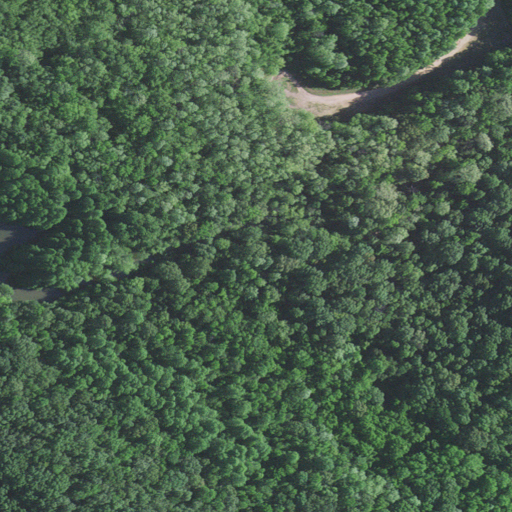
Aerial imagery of valley in Kentucky named Mays Hollow containing deciduous forest, woody wetlands, open development, mixed forest, and herbaceous wetlands